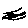
Label: fish